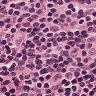
Metastatic tissue present: no